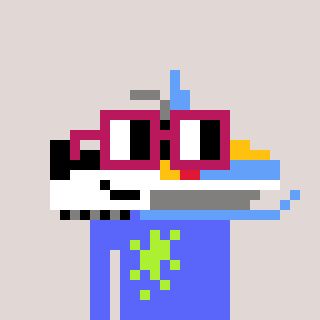
a pixel art character with square dark red glasses, a snowmobile-shaped head and a purple-colored body on a warm background